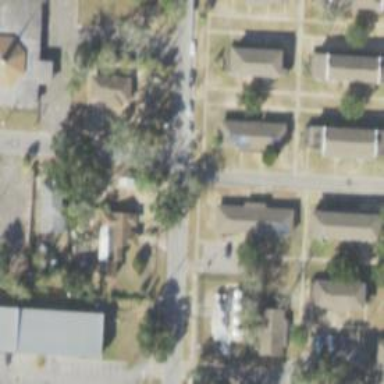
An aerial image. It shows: Residential area composed of single-family homes.